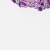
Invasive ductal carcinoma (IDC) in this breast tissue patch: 0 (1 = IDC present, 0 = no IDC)